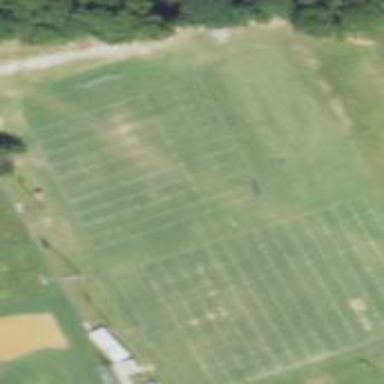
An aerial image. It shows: Athletics pitch used for leisure sports activities.